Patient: sex F, age 46
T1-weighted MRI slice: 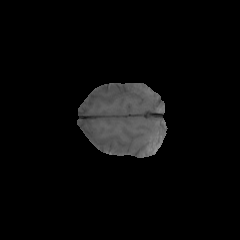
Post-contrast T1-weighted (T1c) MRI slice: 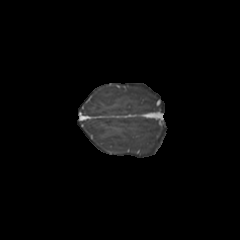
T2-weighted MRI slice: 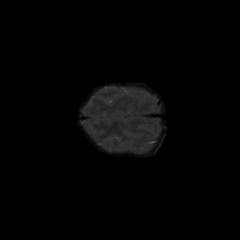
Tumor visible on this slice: no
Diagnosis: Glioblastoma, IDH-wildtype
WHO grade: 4